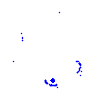
Particle: proton